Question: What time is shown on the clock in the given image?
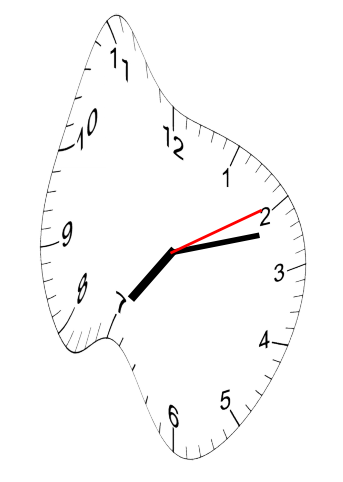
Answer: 07:12:10